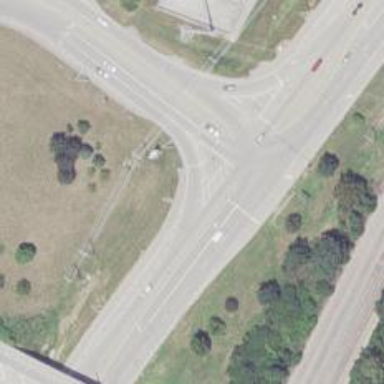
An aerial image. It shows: Trunk link highway.